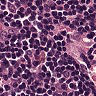
Metastatic tissue present: no